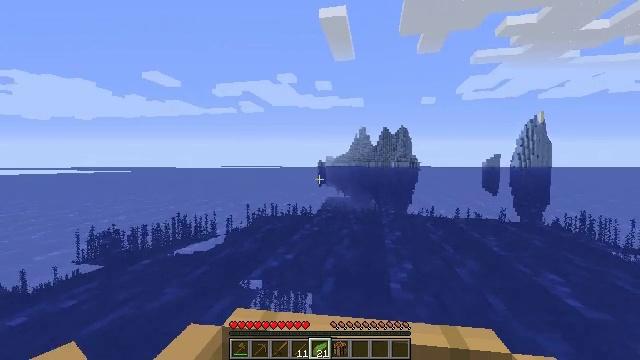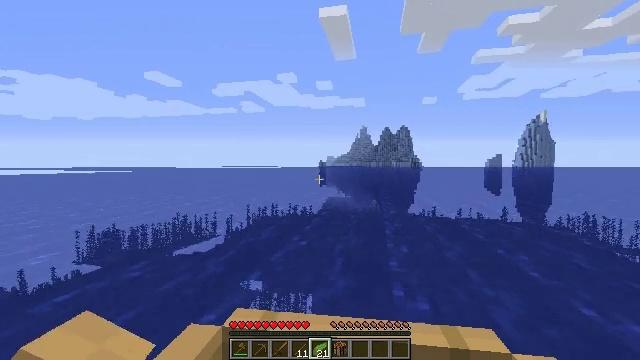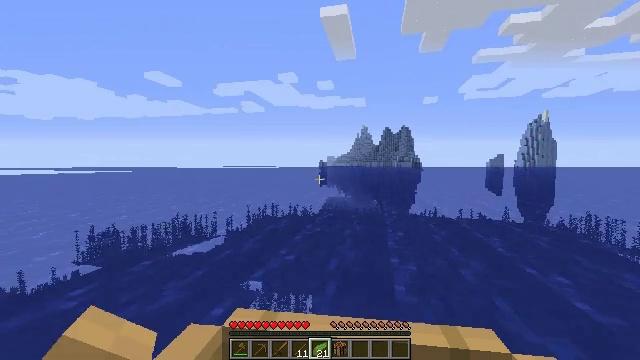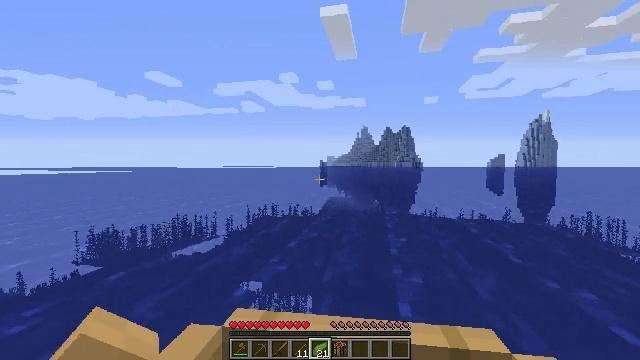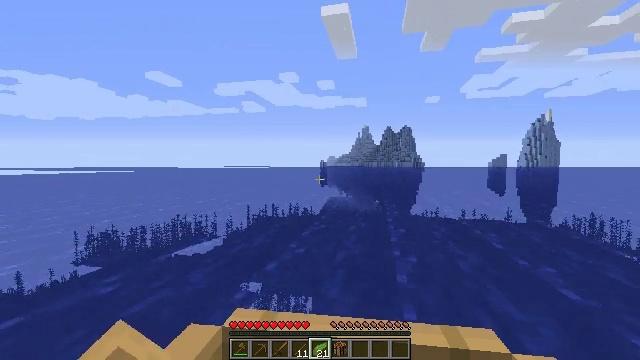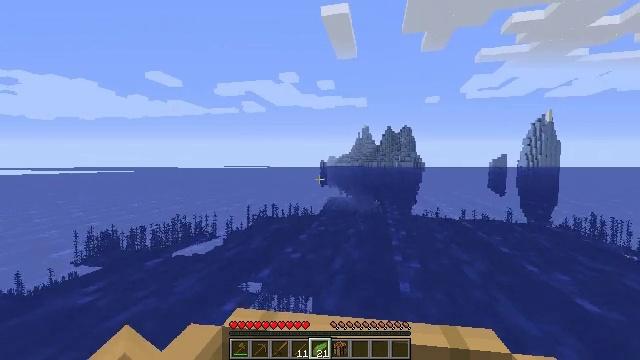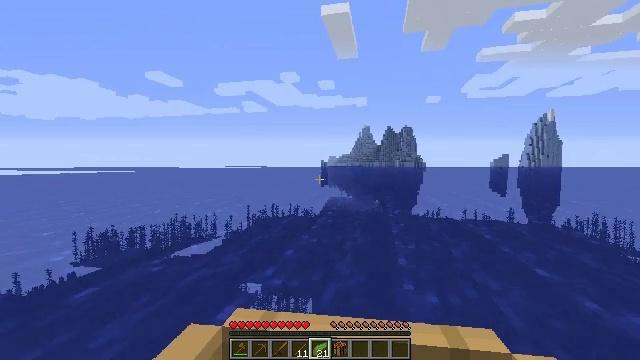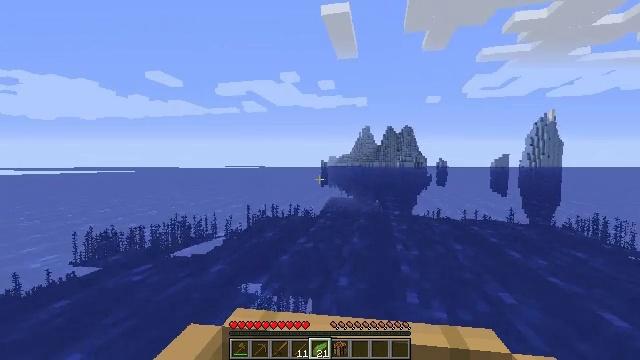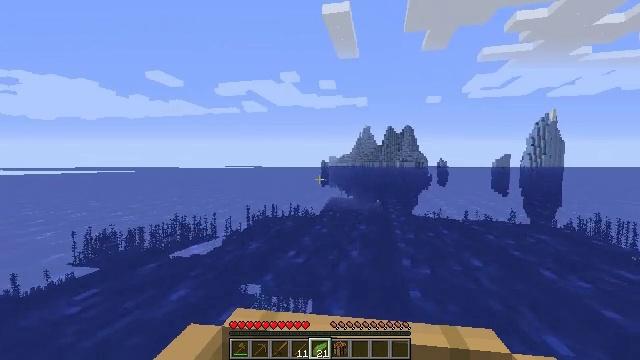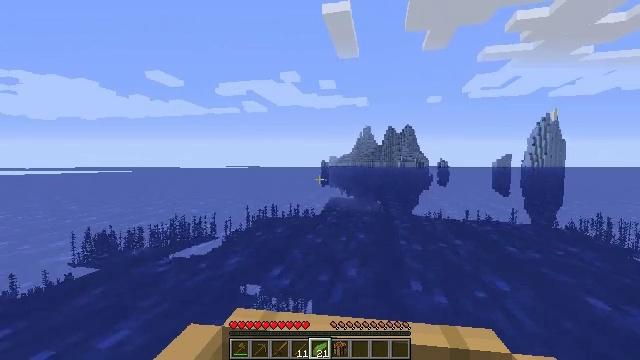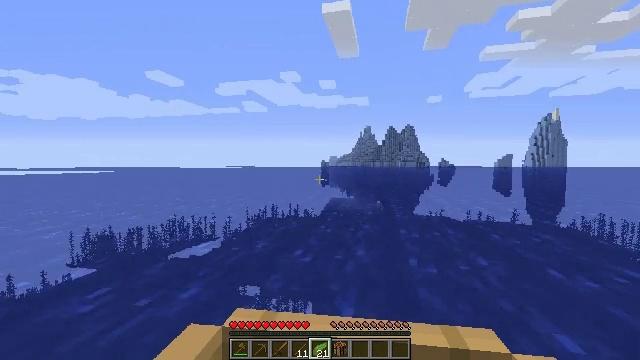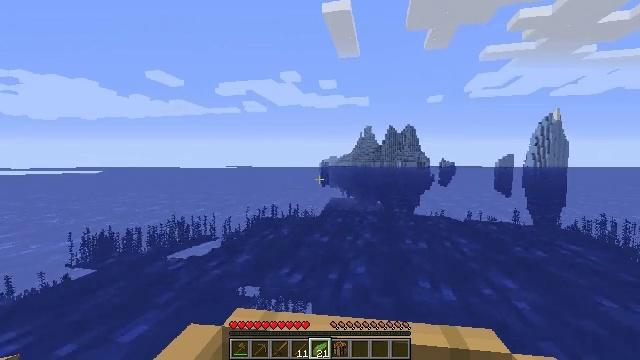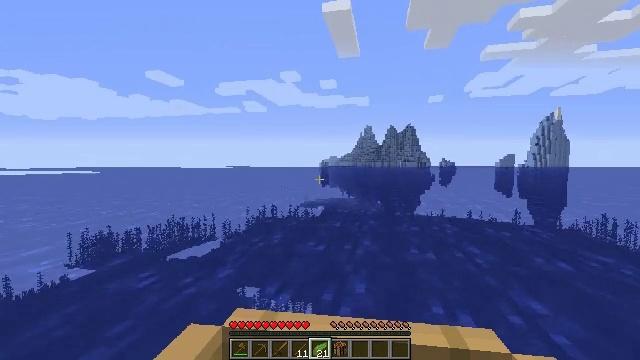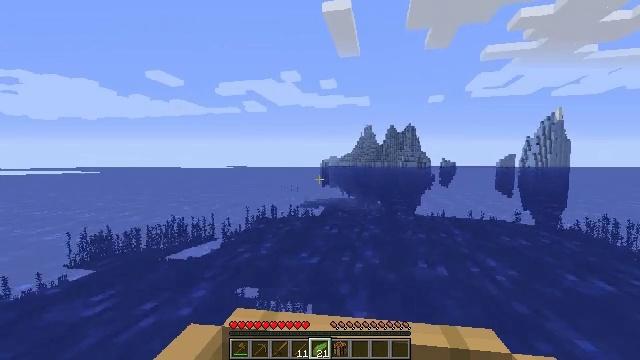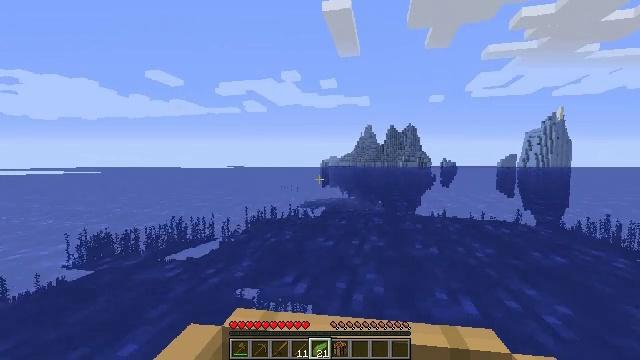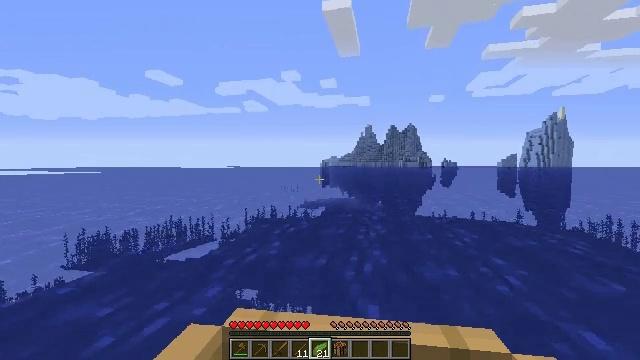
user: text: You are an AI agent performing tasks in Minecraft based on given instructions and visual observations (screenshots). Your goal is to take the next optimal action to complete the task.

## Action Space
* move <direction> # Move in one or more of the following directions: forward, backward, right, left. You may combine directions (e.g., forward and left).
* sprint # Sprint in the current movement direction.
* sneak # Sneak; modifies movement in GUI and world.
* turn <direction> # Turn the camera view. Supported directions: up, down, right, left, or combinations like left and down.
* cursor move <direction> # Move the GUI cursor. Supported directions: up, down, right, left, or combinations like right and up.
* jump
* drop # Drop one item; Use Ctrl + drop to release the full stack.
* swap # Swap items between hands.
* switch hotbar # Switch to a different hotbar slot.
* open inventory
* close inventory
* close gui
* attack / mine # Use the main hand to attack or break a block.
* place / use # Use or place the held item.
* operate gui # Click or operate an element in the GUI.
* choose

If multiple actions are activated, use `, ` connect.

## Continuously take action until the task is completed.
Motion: motion action
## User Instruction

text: Remove kelp and place it on the ground.
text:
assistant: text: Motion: move forward
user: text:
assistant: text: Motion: move forward
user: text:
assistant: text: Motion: move forward
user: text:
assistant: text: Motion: move forward
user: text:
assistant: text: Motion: move forward
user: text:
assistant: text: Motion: move forward
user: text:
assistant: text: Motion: move forward
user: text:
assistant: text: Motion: move forward
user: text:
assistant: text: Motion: move forward
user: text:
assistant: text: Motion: move forward
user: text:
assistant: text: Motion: move forward
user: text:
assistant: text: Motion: move forward
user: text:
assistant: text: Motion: move forward
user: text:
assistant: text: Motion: move forward
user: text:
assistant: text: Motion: move forward
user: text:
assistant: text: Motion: move forward
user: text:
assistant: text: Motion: move forward
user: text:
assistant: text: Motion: move forward
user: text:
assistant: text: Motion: move forward
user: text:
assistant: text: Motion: move forward
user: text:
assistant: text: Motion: move forward
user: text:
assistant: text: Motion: move forward
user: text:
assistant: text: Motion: move forward
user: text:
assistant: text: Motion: move forward
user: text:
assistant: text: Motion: move forward
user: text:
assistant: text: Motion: move forward
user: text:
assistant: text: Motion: move forward
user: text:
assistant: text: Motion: move forward
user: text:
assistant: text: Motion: move forward
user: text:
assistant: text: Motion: move forward